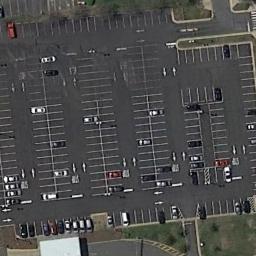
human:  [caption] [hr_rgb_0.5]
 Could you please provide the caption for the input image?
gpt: Seven rows of cars were parked in the parking lot .

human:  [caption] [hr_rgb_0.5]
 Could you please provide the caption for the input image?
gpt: The parking lot has some parked cars but lots of parking spaces are still empty .

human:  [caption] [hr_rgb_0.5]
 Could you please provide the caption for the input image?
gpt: There are some cars on the parking lot .

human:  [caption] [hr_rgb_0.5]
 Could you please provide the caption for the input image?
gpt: There are many different colored cars in the parking lot .

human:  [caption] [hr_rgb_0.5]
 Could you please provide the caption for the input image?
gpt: There are some cars and many empty space on the parking lot .